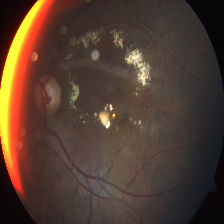
Diabetic retinopathy grade: Severe